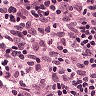
Metastatic tissue present: no